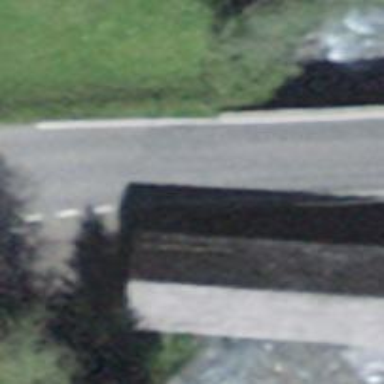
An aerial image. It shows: Asphalt tertiary road on bridge.